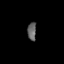
Tissue: skin
Cell type: Epithelial cells
Senescence score: 0.272
Nuclear area (px): 151
Mean DAPI intensity: 99.881